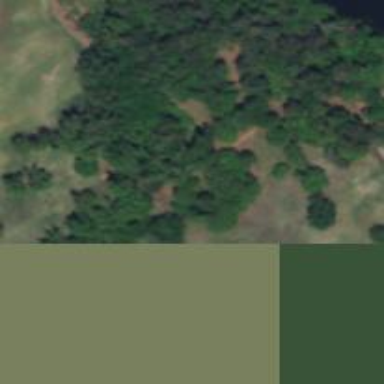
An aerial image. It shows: Serene woodland landscape.